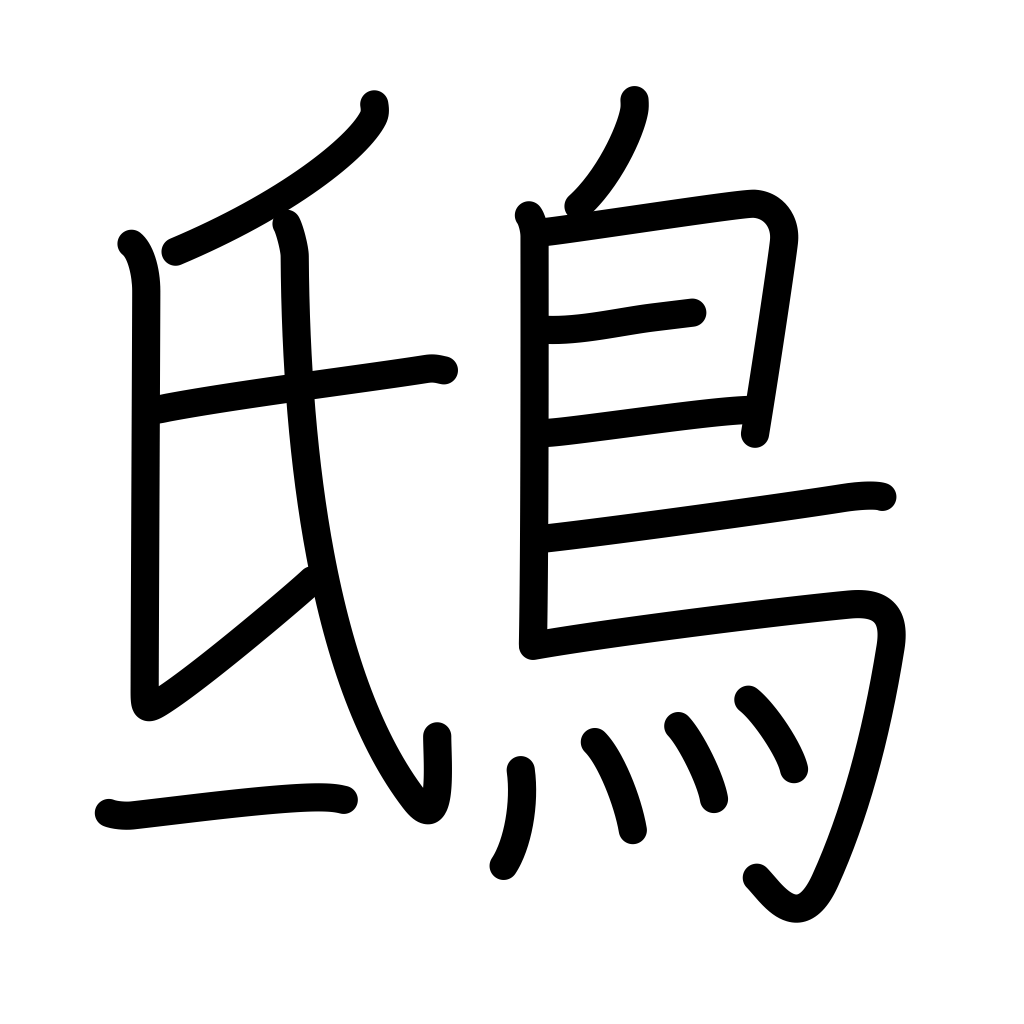
Meaning: kite